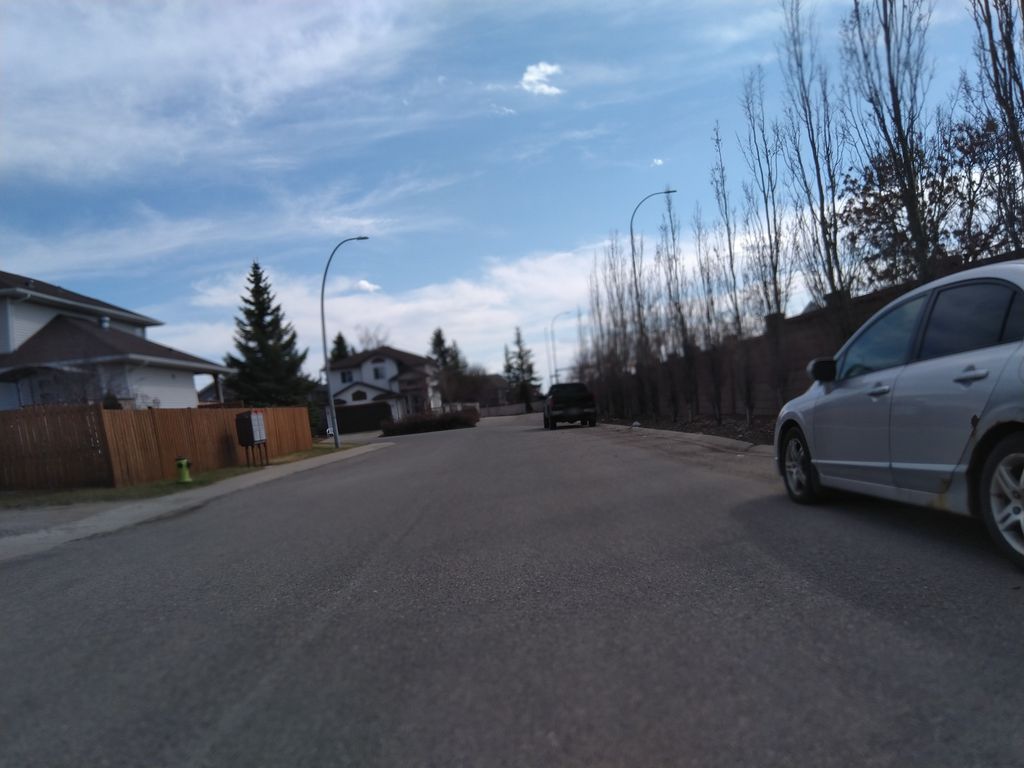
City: calgary